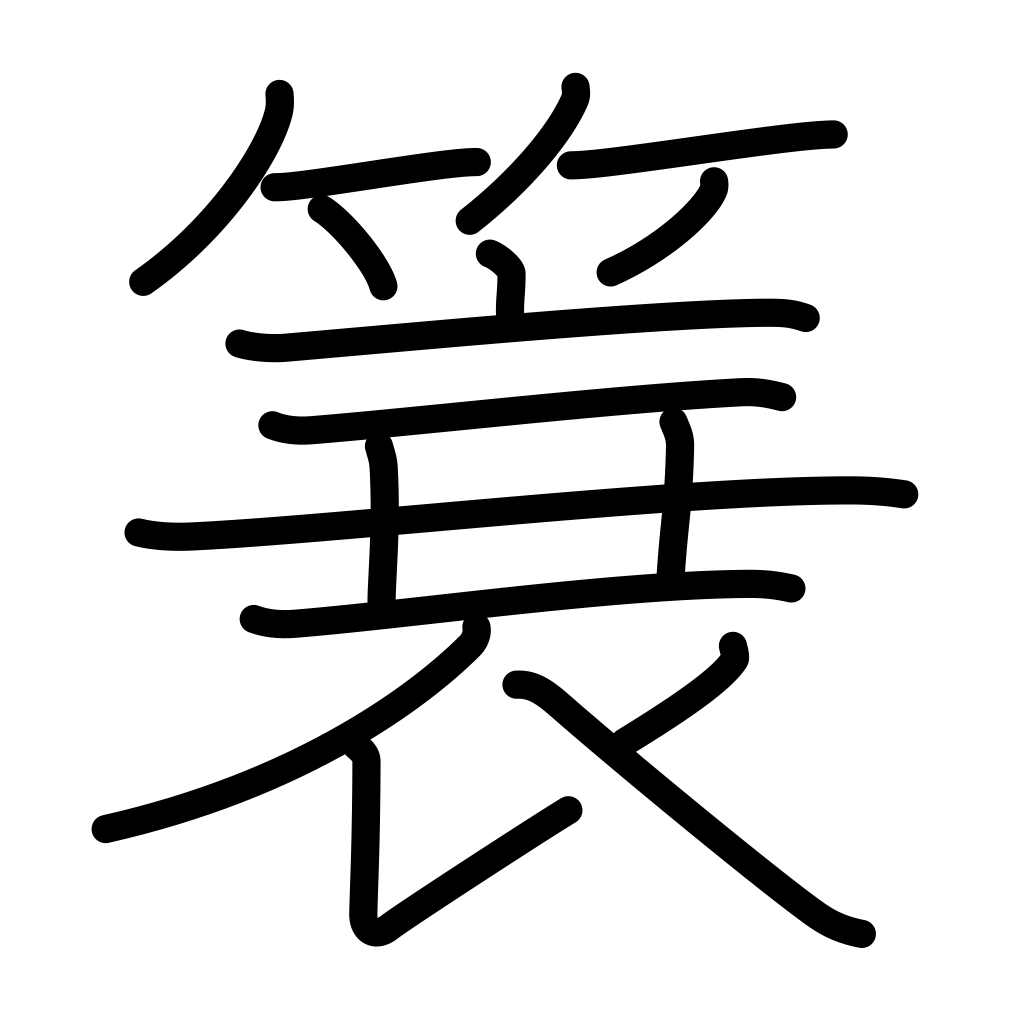
Meaning: straw raincoat